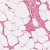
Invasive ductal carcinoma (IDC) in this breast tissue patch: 0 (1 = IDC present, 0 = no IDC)